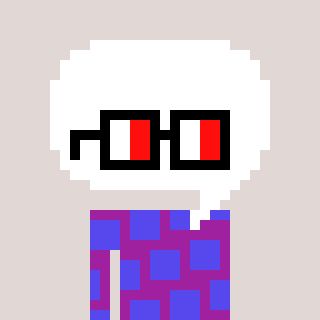
a pixel art character with square glasses with black frames and red eyes, a speech bubble-shaped head and a magenta-colored body on a warm background